Interaction volume radius: 5 \u00c5
Interaction volume height: 25 \u00c5
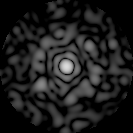
Disorder parameter: 0.7972